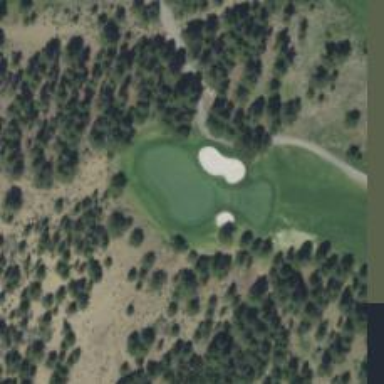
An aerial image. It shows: View of golf hole.